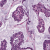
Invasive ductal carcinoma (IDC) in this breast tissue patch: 1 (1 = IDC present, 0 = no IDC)